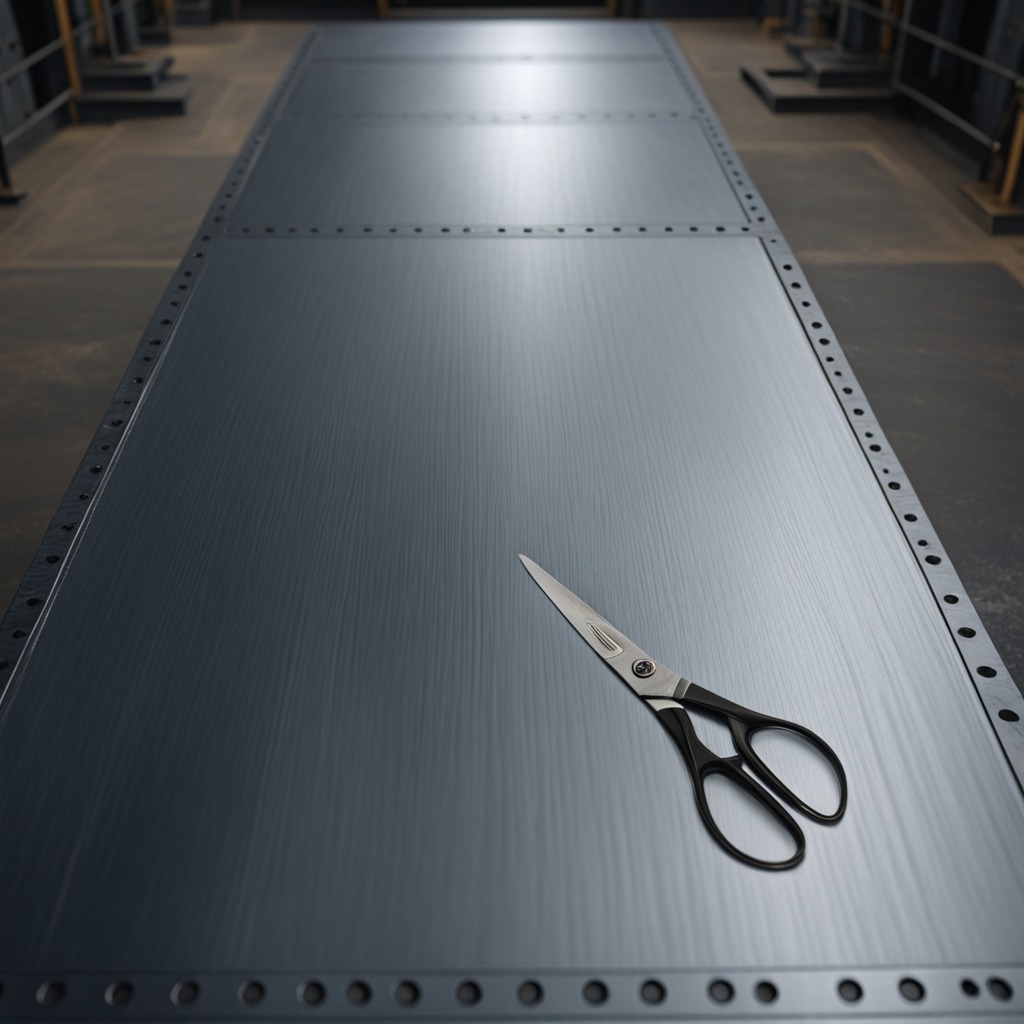
A scissor lies on a cold steel table in a mining workshop.